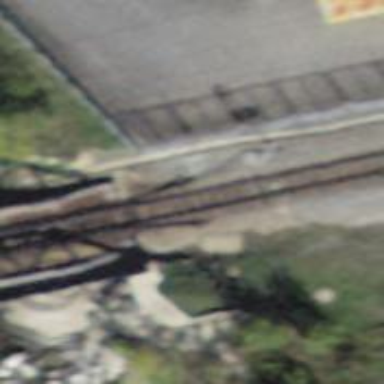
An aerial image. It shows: Narrow-gauge railway bridge with electrified contact lines over single track.